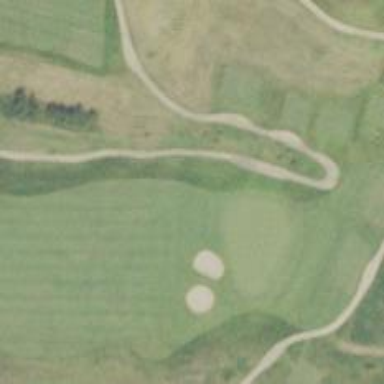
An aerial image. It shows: Golf hole.